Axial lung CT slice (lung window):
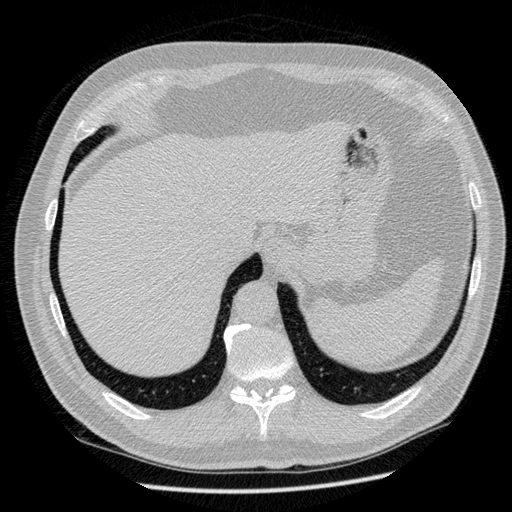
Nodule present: no